Question: I am working with recurring payments (Express Checkout) and I have an IPN listener receiving messages.
All is running fine and I have checked several commands, response and VERIFY.
But I cannot test IPN with recurring payments because I have not the option in the IPN-Simulator 'Transaction type' selector:

How can I receive 'Recurring' Payments IPN commands ?
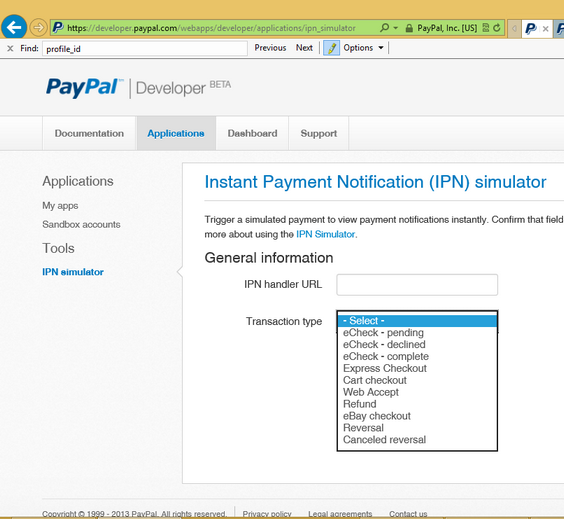
Answer: Unfortunately, the IPN simulator doesn't include recurring payments as you've shown. You'll need to setup real profiles and test them in the sandbox, or you can setup your own simulator.
Just make a basic HTML form with the action set to your IPN URL and then add hidden fields to the form with the names/values of what you'd expect to get from any given IPN. This way you can load the page in a browser, post it directly and see the result on the screen. This can help you with troubleshooting errors, too.
Just keep in mind that when testing this way the original data isn't coming from PayPal so it will not be verified. You'll need to make sure your code logic handles that accordingly.
Here are some samples of IPN's from recurring payments.
'''
Array
(
[payment_cycle] => Monthly
[txn_type] => recurring_payment_profile_created
[last_name] => Angell
[next_payment_date] => 03:00:00 Sep 12, 2013 PDT
[residence_country] => US
[initial_payment_amount] => 0.00
[currency_code] => USD
[time_created] => 20:17:10 Sep 12, 2013 PDT
[verify_sign] => ASsJ54wcfEJZVuwOMU8vBNHZb1TpAf7F4PMLvKL2uni1hb11jdOgdd2V
[period_type] => Regular
[payer_status] => verified
[test_ipn] => 1
[tax] => 0.00
[payer_email] => sandbo_1204199080_biz@angelleye.com
[first_name] => Drew
[receiver_email] => sandbo_1215254764_biz@angelleye.com
[payer_id] => E7BTGVXBFSUAU
[product_type] => 1
[payer_business_name] => Drew Angell's Test Store
[shipping] => 0.00
[amount_per_cycle] => 30.00
[profile_status] => Active
[charset] => windows-1252
[notify_version] => 3.7
[amount] => 30.00
[outstanding_balance] => 0.00
[recurring_payment_id] => I-VYR2VN3XPVW4
[product_name] => The HALO Foundation Donation
[ipn_track_id] => 348867a2b7815
)
'''
'''
Array
(
[mc_gross] => 10.00
[period_type] => Regular
[outstanding_balance] => 0.00
[next_payment_date] => 02:00:00 Dec 16, 2013 PST
[protection_eligibility] => Ineligible
[payment_cycle] => every 3 Months
[tax] => 0.00
[payer_id] => 3HMDJA96TEQN4
[payment_date] => 05:19:33 Sep 16, 2013 PDT
[payment_status] => Completed
[product_name] => platypu subscription
[charset] => windows-1252
[recurring_payment_id] => I-R52C41AGNEAP
[first_name] => test
[mc_fee] => 0.64
[notify_version] => 3.7
[amount_per_cycle] => 10.00
[payer_status] => unverified
[currency_code] => USD
[business] => sandbo_1215254764_biz@angelleye.com
[verify_sign] => A4QWarlQUU0cupDGeAi-McuvfslGA7lrbrWV735PGPsr3OKdTRFyJtOq
[payer_email] => test@domain.example
[initial_payment_amount] => 0.00
[profile_status] => Active
[amount] => 10.00
[txn_id] => 34Y69196BK064583G
[payment_type] => instant
[last_name] => test
[receiver_email] => sandbo_1215254764_biz@angelleye.com
[payment_fee] => 0.64
[receiver_id] => ATSCG2QMC9KAU
[txn_type] => recurring_payment
[mc_currency] => USD
[residence_country] => US
[test_ipn] => 1
[receipt_id] => <PHONE>-9911
[transaction_subject] =>
[payment_gross] => 10.00
[shipping] => 0.00
[product_type] => 1
[time_created] => 07:54:24 Sep 05, 2013 PDT
[ipn_track_id] => efd4ee6ea4474
)
'''
'''
Array
(
[payment_cycle] => Monthly
[txn_type] => recurring_payment_skipped
[last_name] => bitch
[next_payment_date] => 03:00:00 Sep 21, 2013 PDT
[residence_country] => US
[initial_payment_amount] => 0.00
[currency_code] => USD
[time_created] => 19:42:33 Jan 11, 2013 PST
[verify_sign] => AcyQRlWufyrh0B6-n5swEgNB9oNJAkMm65cAu2bQLTevdnT2JnuIyDQO
[period_type] => Regular
[payer_status] => unverified
[test_ipn] => 1
[tax] => 0.00
[payer_email] => tester@hey.com
[first_name] => working
[receiver_email] => sandbo_1215254764_biz@angelleye.com
[payer_id] => 4ATNY663RDKJA
[product_type] => 1
[shipping] => 0.00
[amount_per_cycle] => 10.00
[profile_status] => Active
[charset] => windows-1252
[notify_version] => 3.7
[amount] => 10.00
[outstanding_balance] => 60.00
[recurring_payment_id] => I-LH2MJXG27TR6
[product_name] => Angell EYE Web Hosting
[ipn_track_id] => e3a52d6772d28
)
'''
'''
Array
(
[payment_cycle] => every 4 Weeks
[txn_type] => recurring_payment_failed
[last_name] => Tester
[next_payment_date] => 03:00:00 Oct 03, 2013 PDT
[residence_country] => US
[initial_payment_amount] => 0
[currency_code] => JPY
[time_created] => 05:14:37 Aug 01, 2012 PDT
[verify_sign] => AOTn5qT2D05NGLBeQowuGwhI5kTFAIPV01VWay1FayueRmXhAYd2KLZp
[period_type] => Regular
[payer_status] => unverified
[test_ipn] => 1
[tax] => 0
[payer_email] => prachi@signyit.com
[first_name] => Ecaf
[receiver_email] => sandbo_1215254764_biz@angelleye.com
[payer_id] => VCLJR9E79V4KJ
[product_type] => 1
[shipping] => 0
[amount_per_cycle] => 1
[profile_status] => Active
[charset] => windows-1252
[notify_version] => 3.7
[amount] => 1
[outstanding_balance] => 1
[recurring_payment_id] => I-P90BX92X15DR
[product_name] => Welcome to the world of shopping where you get everything
[ipn_track_id] => ab99ea6823e24
)
'''
'''
Array
(
[payment_cycle] => Monthly
[txn_type] => recurring_payment_suspended_due_to_max_failed_payment
[last_name] => Lang
[next_payment_date] => N/A
[residence_country] => US
[initial_payment_amount] => 4.90
[currency_code] => USD
[time_created] => 13:45:44 Nov 04, 2010 PDT
[verify_sign] => A65EYvoNuupMDbNU-2RPi609XJ7LAQ8CzxOV03bR4.O-nKSYG9LjBf10
[period_type] => Regular
[payer_status] => unverified
[test_ipn] => 1
[tax] => 0.00
[payer_email] => corey@angelleye.com
[first_name] => Corey
[receiver_email] => sandbo_1215254764_biz@angelleye.com
[payer_id] => HKHX3D32P9DXG
[product_type] => 1
[shipping] => 0.00
[amount_per_cycle] => 29.95
[profile_status] => Suspended
[charset] => windows-1252
[notify_version] => 3.7
[amount] => 29.95
[outstanding_balance] => 149.75
[recurring_payment_id] => I-Y0E6UC684RS4
[product_name] => Achieve Formulas 30 day supply, monthly.
[ipn_track_id] => 95c39c8a4b39d
)
'''
'''
Array
(
[payment_cycle] => Monthly
[txn_type] => recurring_payment_profile_cancel
[last_name] => Testerson
[next_payment_date] => N/A
[residence_country] => US
[initial_payment_amount] => 69.90
[rp_invoice_id] => 4603
[currency_code] => USD
[time_created] => 09:40:52 Feb 11, 2013 PST
[verify_sign] => AGiC06LknLf7LnPNSt03A0q0ajKiAZt35jsIvkcPn5dU7GtRl-ITAf5Q
[period_type] => Regular
[payer_status] => verified
[tax] => 0.00
[payer_email] => payer@email.example
[first_name] => Tester
[receiver_email] => sandbox@domain.example
[payer_id] => Q28888N
[product_type] => 1
[shipping] => 0.00
[amount_per_cycle] => 1.95
[profile_status] => Cancelled
[charset] => windows-1252
[notify_version] => 3.7
[amount] => 1.95
[outstanding_balance] => 0.00
[recurring_payment_id] => I-553Y5PRWJ29F
[product_name] => USBSwiper Monthly Subscription
[ipn_track_id] => 5ecdc90112398
)
'''
'''
Array
(
[payment_cycle] => Monthly
[txn_type] => recurring_payment_expired
[last_name] => Testerson
[next_payment_date] => N/A
[residence_country] => US
[initial_payment_amount] => 0.00
[rp_invoice_id] => 1580
[currency_code] => USD
[time_created] => 09:42:46 Jan 12, 2011 PST
[verify_sign] => AbBIww12EQnvrHwYmd1wb98zYz53APIJHOa.GTV4C9Ef0HVE1FWBtxMP
[period_type] => Regular
[payer_status] => unverified
[tax] => 0.00
[first_name] => Tester
[receiver_email] => payments@domain.example
[payer_id] => R7J55555MN
[product_type] => 1
[shipping] => 0.00
[amount_per_cycle] => 1.00
[profile_status] => Cancelled
[charset] => windows-1252
[notify_version] => 3.0
[amount] => 1.00
[outstanding_balance] => 0.00
[recurring_payment_id] => I-M0555555RY
[product_name] => USBSwiper Rental Program
)
'''